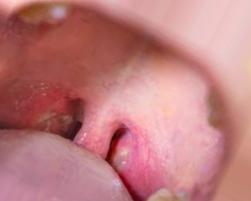
Condition: Mouth Ulcer